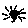
Label: sun